Interaction volume radius: 10 \u00c5
Interaction volume height: 15 \u00c5
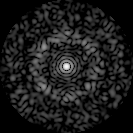
Disorder parameter: 0.8242